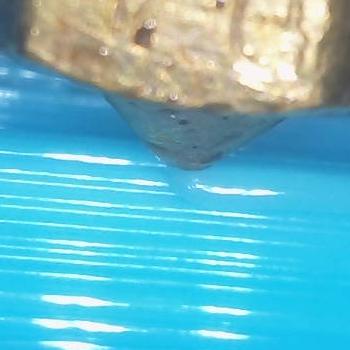
Flow rate: 283%